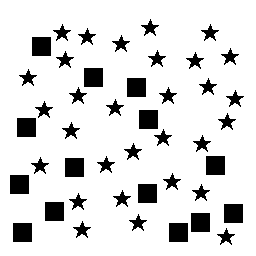
Squares: 14
Triangles: 0
Stars: 30
Total shapes: 44